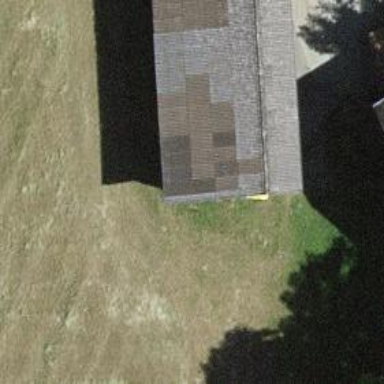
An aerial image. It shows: Shed building.